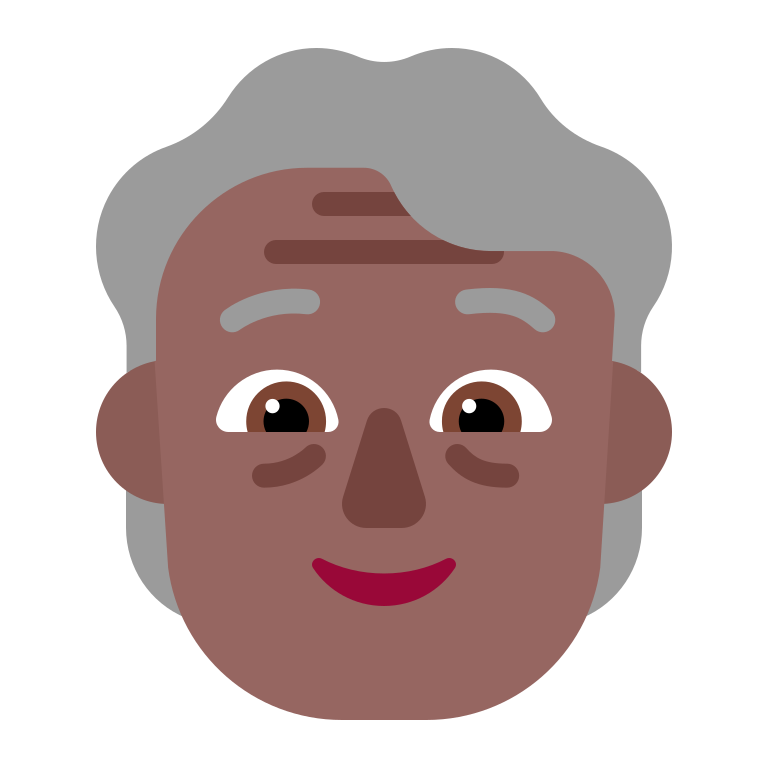
older person flat  dark